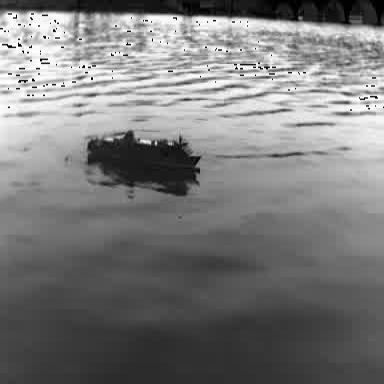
There is a container_ship in the infrared image.